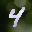
Label: 4